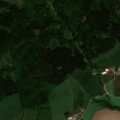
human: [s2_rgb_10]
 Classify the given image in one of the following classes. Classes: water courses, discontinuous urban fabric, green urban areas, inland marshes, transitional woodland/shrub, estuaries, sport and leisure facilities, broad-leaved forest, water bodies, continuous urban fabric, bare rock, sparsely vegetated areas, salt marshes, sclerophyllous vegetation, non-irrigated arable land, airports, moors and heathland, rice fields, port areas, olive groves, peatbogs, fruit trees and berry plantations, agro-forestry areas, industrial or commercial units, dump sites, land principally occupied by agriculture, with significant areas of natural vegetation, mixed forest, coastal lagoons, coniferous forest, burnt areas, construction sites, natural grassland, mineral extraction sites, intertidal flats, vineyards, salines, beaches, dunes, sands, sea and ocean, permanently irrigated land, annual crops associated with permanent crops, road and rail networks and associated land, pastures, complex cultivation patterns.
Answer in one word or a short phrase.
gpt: pastures, mixed forest